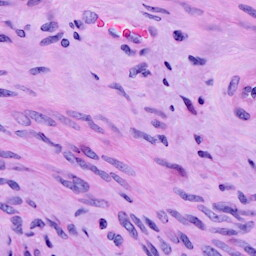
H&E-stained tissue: Cervix